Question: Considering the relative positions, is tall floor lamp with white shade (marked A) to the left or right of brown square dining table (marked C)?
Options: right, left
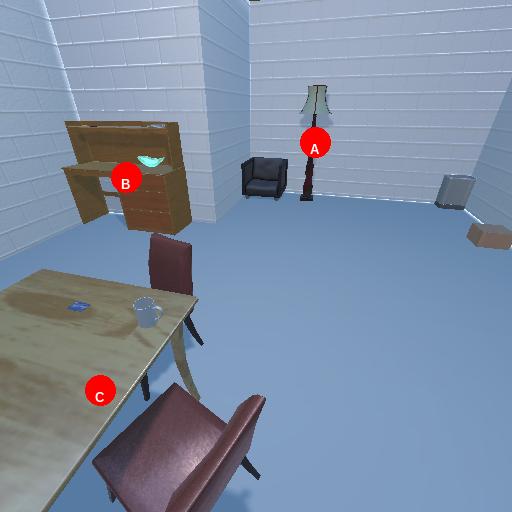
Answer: right